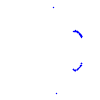
Particle: proton